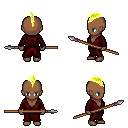
a pixel art fantasy rpg character, female body template, human, dark skin, red robe, red pants, gold mohawk hairstyle, spear, four views (front, back, left, right), 2x2 character sprite sheet, small pixel art, hard edges, no anti-aliasing